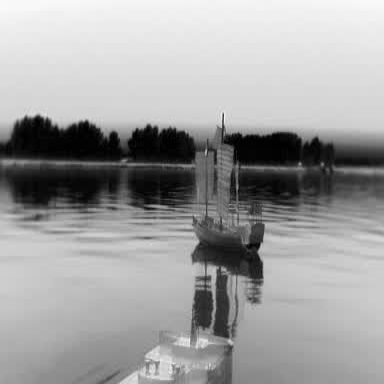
There is a container_ship in the infrared image.